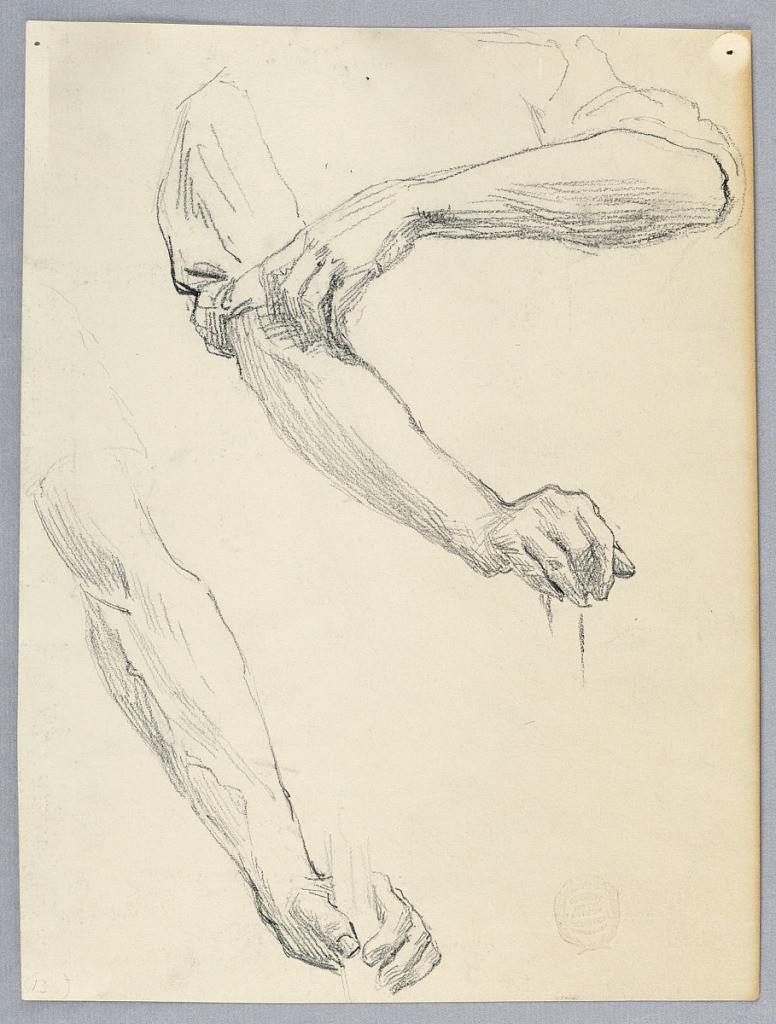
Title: Studies of Arms
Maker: Francis Augustus Lathrop, American, 1849–1909
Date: ca. 1895
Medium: Graphite on paper
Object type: Drawing
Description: Above, left arm rolling up sleeve of right arm. Below, left arm, with hand holding a staff.